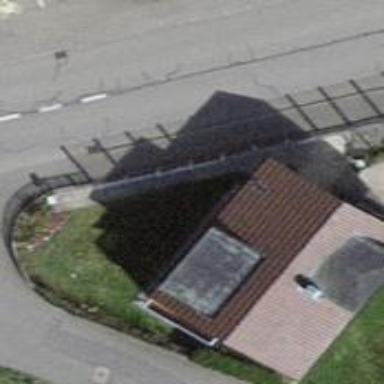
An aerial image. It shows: Building with tile roof.